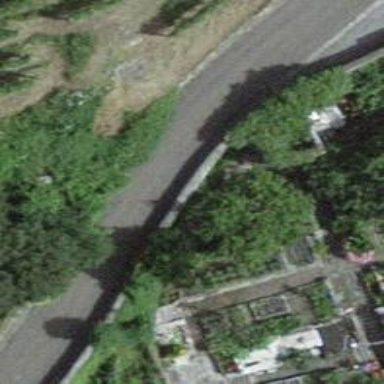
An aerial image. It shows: Retaining wall.